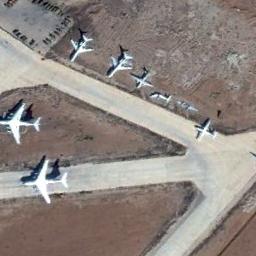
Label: airplane